Question: I've got a simple html form that as you can see below has been pre-filled with information for example purposes.

Currently when you click submit the form will be saved to Google Docs which works perfectly.
I also want it to the form output to a text file on the server where the page will be hosted.
### Example Pre-Filled Form: http://jsfiddle.net/owcnwfhp/
The format I am wanting it to be logged/saved as is shown below, each new line is a new form submission.
### Example Expected Output:
'''
3/18/2015 8:06:27 testname test4 test2 test3 test4 test5 test6 test7 test8 test9 test10
3/18/2015 8:07:07 testname1 test4 test4 test3 test4 test5 test6 test7 test8 test9 test10
3/18/2015 8:08:01 testname2 test2 test2 test3 test4 test5 test6 test7 test8 test9 test10
3/18/2015 8:09:41 testname3 test2 test5 test3 test4 test1 test6 test7 test8 test9 test10
'''
I need to be able to make the logging/saving itself so that if two people used the form at once that there isn't a conflict and only one of the form submissions gets logged/saved.
the best location for the capturing/logging/saving of the form would be at the start of the function below that fires once the form has been submitted to Google docs.
'''
function breakRedirect() {
$('#container').replaceWith('<div id="complete">Completed</div>');
};
'''
# Function so far...
This is what I have so far, it's in the right format (sure the javascript/jquery might be a bit wrong but it works), I now need to find a way to be able to So that It queues and writes to a file...
'''
function breakRedirect() {
var month = new Array();
month[0] = "01"; month[1] = "02"; month[2] = "03"; month[3] = "04"; month[4] = "05"; month[5] = "06"; month[6] = "07"; month[7] = "08"; month[8] = "09"; month[9] = "10"; month[10] = "11"; month[11] = "12";
var collection = new Date().getDate() + "/" + month[new Date().getMonth()] + "/" + new Date().getFullYear() + " "+ new Date().getHours() + ":" + new Date().getMinutes() + ":" + new Date().getSeconds();
var $inputs = $("input")
$inputs.each(function () {
var value = this.value;
if (value != "Submit Selections" && value != "Clear Selections") {
collection += " " + value
};
});
var $selects = $("select")
$selects.each(function () {
var value = this.value;
collection += " " + value
});
console.log(collection);
$('#container').replaceWith('<div id="complete">Completed</div>');
};
'''
# Updated Fiddle: http://jsfiddle.net/owcnwfhp/1/
Any ideas?
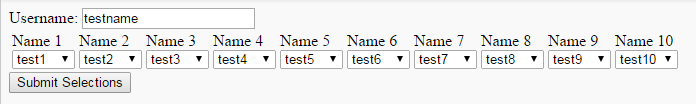
Answer: ## jQuery
---
You can do a post using the jQuery.ajax function. See the example below.
'''
$.ajax({
method: "POST",
url: "some.php",
data: { name: "John", location: "Boston" }
})
.done(function( msg ) {
alert( "Data Saved: " + msg );
});
'''
For the data attribute you can use:
'''
data: $('form#myForm').serialize(),
'''
Source: <URL>
## PHP
---
Then you can get the values in your PHP file with the $_POST variable and write it to a file.
'''
// WARNING! You should do some valiadation before writing to the file!
<?php
$name = $_POST["name"];
$location = $_POST["location"];
$new_line = $name . "your tab ascii code" . $location . "
";
$file = 'people.txt';
// Open the file to get existing content
$current = file_get_contents($file);
// Append a new person to the file
$current .= $new_line;
// Write the contents back to the file
file_put_contents($file, $current);
?>
'''
Source: <URL>